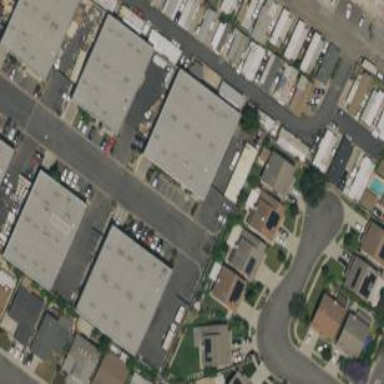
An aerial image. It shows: Warehouse building.